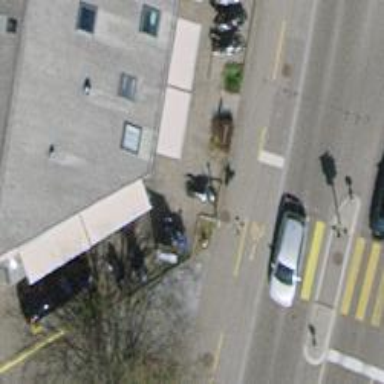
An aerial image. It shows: Asphalt path with sidewalk. The path also serves as cycleway.